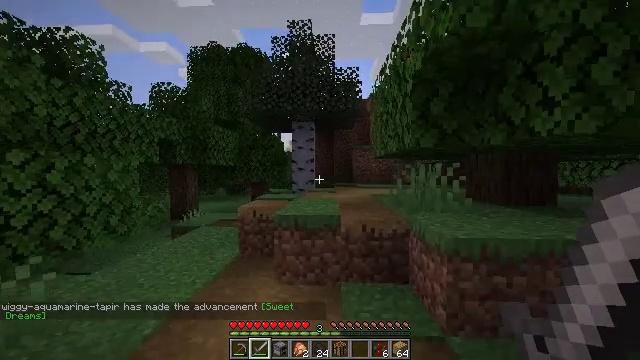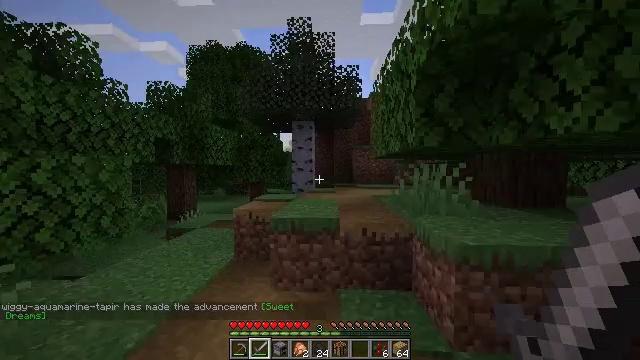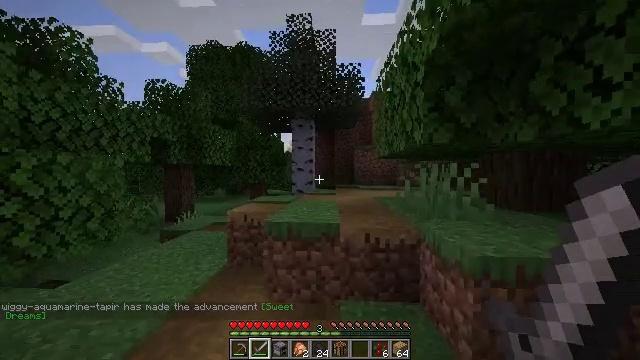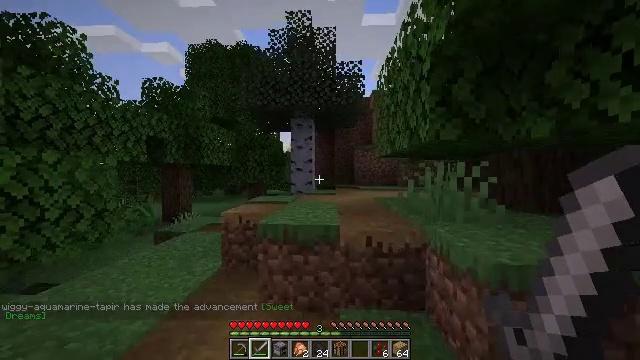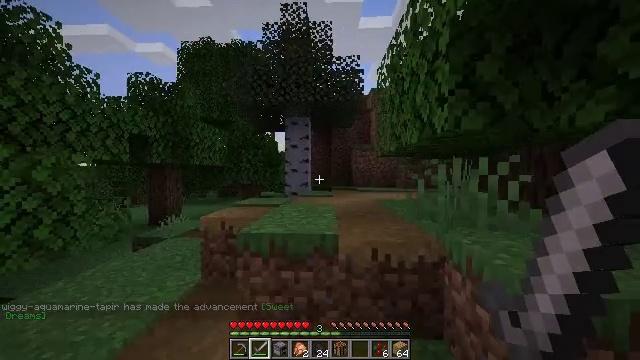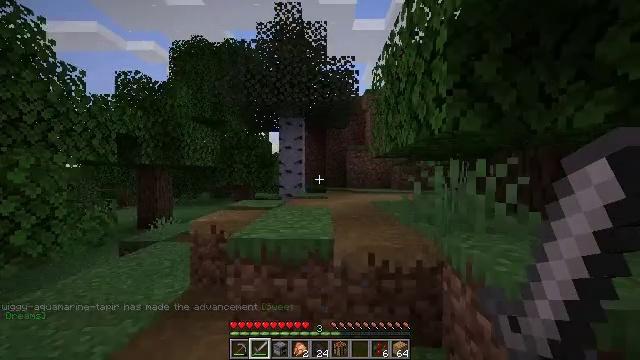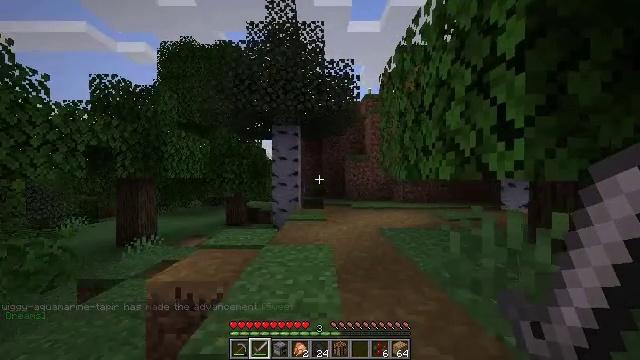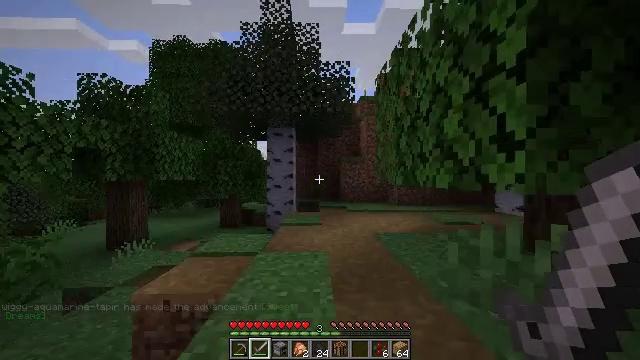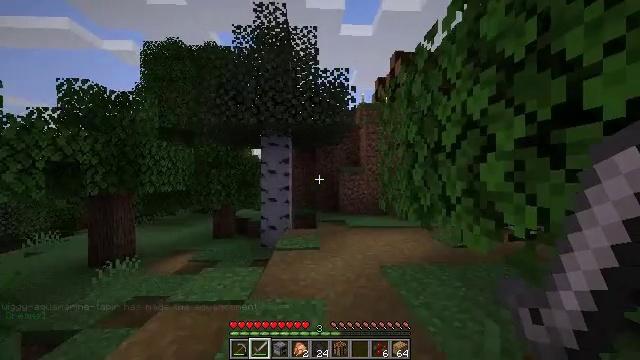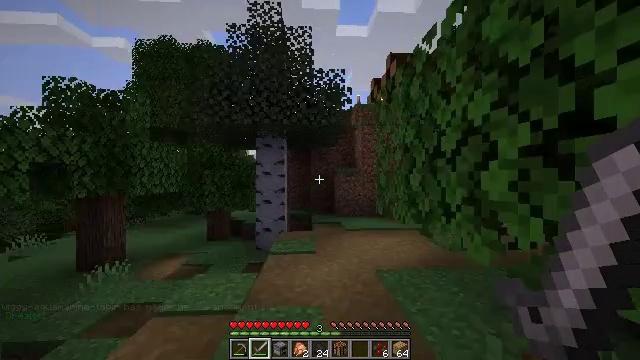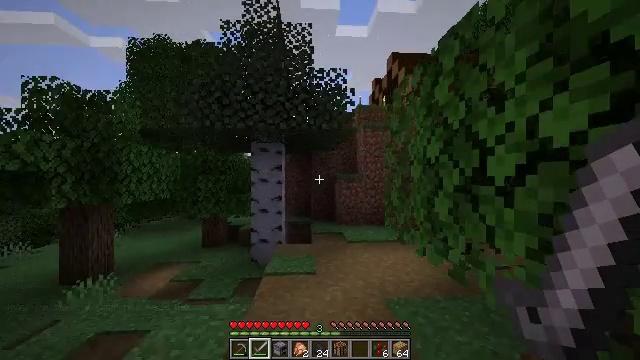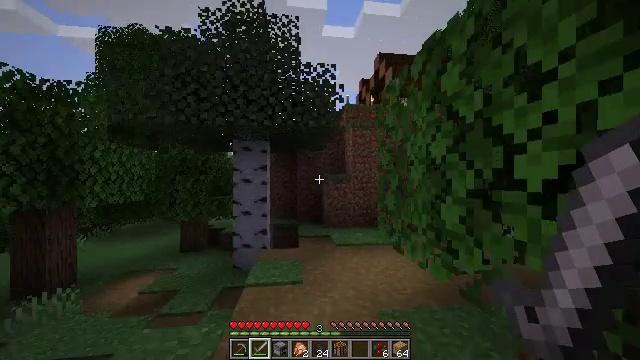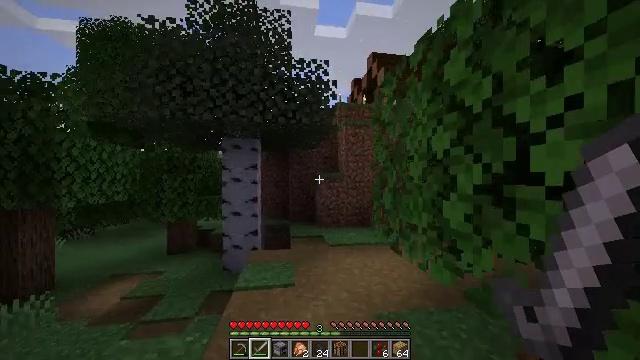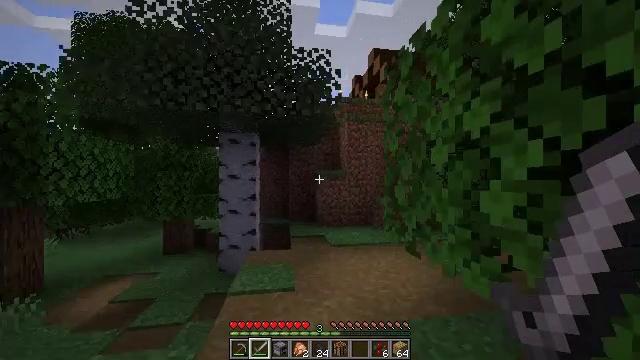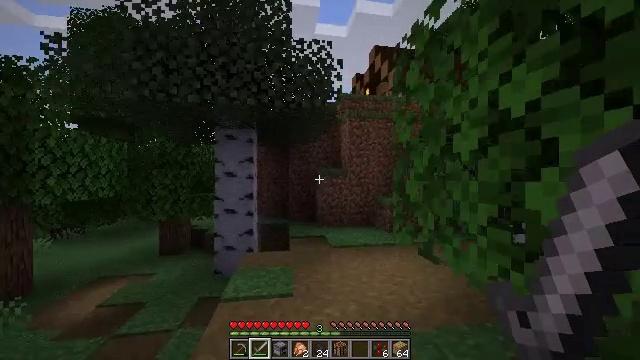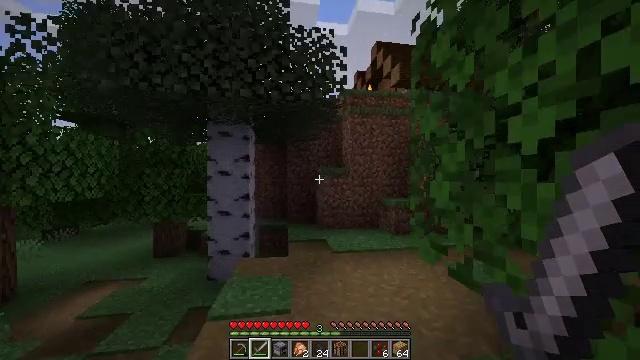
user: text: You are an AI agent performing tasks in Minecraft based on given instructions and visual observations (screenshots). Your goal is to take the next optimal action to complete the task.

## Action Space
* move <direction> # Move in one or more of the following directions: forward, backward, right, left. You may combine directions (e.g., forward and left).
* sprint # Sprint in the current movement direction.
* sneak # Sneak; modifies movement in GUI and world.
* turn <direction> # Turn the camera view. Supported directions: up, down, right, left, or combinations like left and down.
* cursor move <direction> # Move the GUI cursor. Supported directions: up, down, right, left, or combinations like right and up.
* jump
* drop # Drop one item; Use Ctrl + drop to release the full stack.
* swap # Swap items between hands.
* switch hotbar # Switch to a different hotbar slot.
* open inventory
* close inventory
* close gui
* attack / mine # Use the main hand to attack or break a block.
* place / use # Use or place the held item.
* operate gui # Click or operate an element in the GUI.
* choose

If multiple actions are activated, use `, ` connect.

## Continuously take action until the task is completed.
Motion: motion action
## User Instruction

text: Clear birch leaves to get saplings.
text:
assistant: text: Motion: move forward, sprint
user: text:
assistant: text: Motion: move forward, sprint
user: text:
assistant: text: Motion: move forward, sprint
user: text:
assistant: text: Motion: move forward, sprint
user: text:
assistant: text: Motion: move forward, sprint, turn right
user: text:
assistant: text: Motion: move forward, sprint, turn right, jump
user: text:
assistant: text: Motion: move forward, sprint, turn right, jump
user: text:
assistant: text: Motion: move forward, sprint, jump
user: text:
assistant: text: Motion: move forward, sprint, turn right, jump
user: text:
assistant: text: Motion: move forward, sprint, jump
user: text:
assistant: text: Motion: move forward, sprint, turn right
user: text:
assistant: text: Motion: move forward, sprint, turn right
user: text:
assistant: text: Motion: move forward, sprint
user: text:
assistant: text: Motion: move forward, sprint
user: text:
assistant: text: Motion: move forward, sprint
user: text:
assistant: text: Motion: move forward, sprint
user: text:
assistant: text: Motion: move forward, sprint
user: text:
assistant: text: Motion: move forward, sprint
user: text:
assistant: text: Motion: move forward, sprint
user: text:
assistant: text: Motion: move forward, sprint, turn right
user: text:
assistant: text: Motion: move forward, sprint, turn right
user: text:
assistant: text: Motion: move forward, sprint, turn right
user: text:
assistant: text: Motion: move forward, sprint, turn right
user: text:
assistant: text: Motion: move forward, sprint, turn right
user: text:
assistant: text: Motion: move forward, sprint
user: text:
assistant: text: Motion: move forward, sprint
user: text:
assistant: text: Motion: move forward, sprint
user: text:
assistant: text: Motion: move forward, sprint
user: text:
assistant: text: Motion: move forward, sprint
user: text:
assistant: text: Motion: move forward, sprint